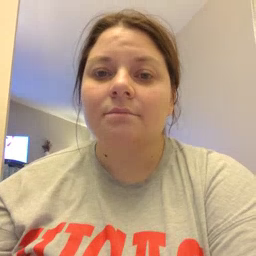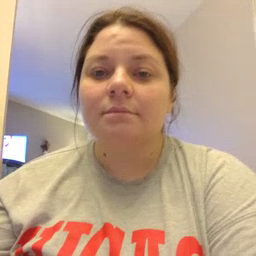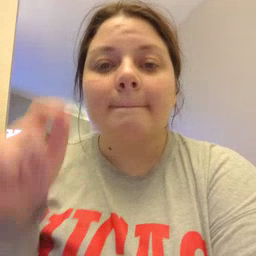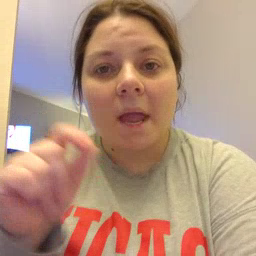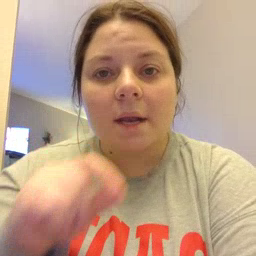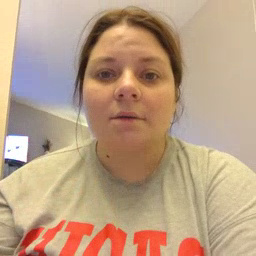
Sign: pen